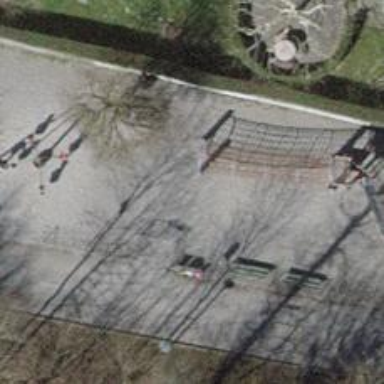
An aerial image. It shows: Playground area for leisure land.